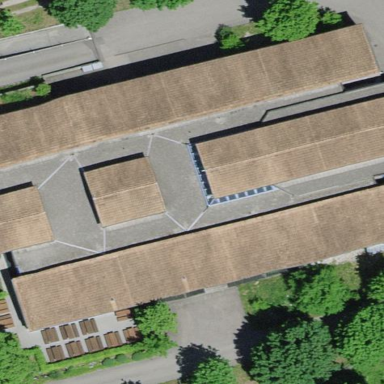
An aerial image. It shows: Public building that resembles bunker.